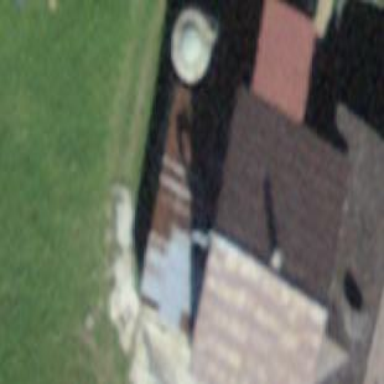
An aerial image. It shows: Restaurant located inside barn.